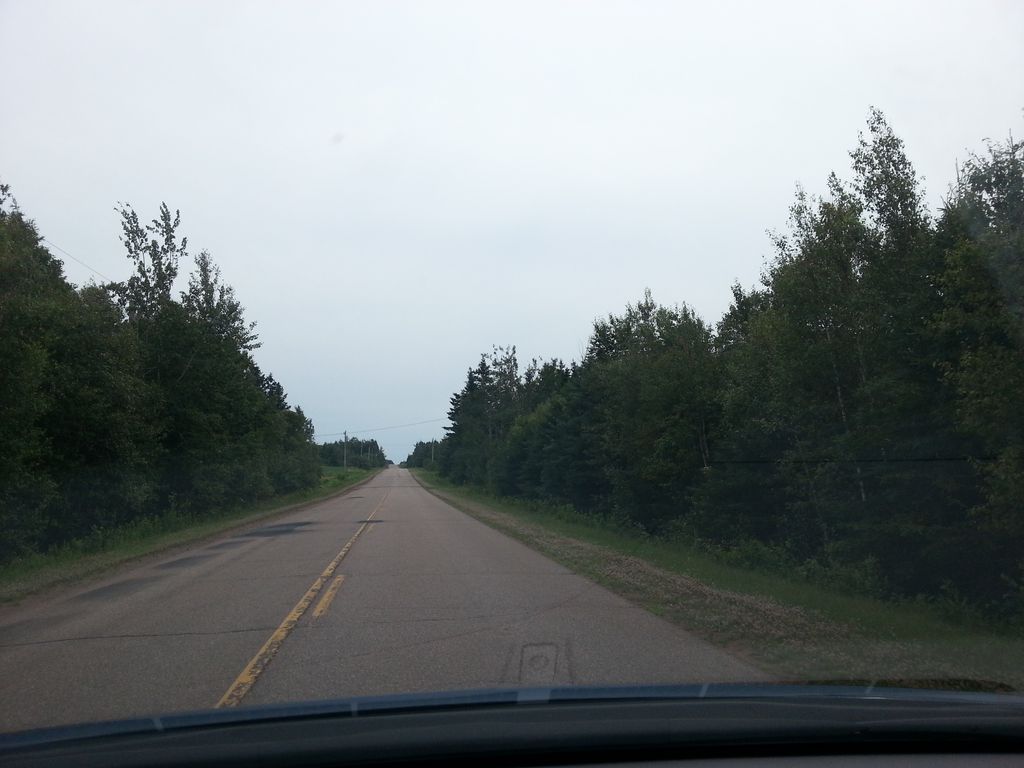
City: charlottetown